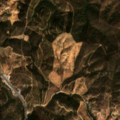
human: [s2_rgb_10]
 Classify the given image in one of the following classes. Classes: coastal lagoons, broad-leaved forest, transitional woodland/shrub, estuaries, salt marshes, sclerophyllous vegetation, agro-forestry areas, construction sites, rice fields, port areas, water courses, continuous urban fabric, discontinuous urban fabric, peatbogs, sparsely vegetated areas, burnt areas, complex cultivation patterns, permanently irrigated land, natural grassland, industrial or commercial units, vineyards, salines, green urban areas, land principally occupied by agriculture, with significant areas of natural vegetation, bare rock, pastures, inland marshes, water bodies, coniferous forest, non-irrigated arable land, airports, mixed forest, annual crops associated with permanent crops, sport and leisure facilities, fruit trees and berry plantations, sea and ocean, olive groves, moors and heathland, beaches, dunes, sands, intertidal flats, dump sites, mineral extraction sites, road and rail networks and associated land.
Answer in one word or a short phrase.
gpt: land principally occupied by agriculture, with significant areas of natural vegetation, broad-leaved forest, sclerophyllous vegetation, transitional woodland/shrub